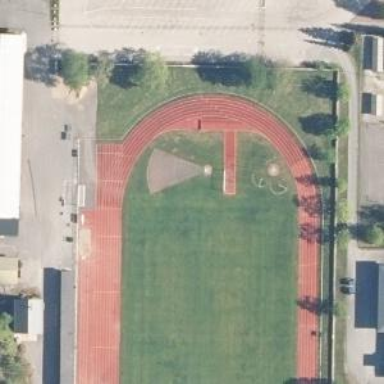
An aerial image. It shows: Shot-put sport pitch in leisure land area.